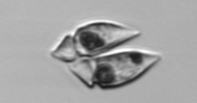
Label: Amphidinium